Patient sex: M
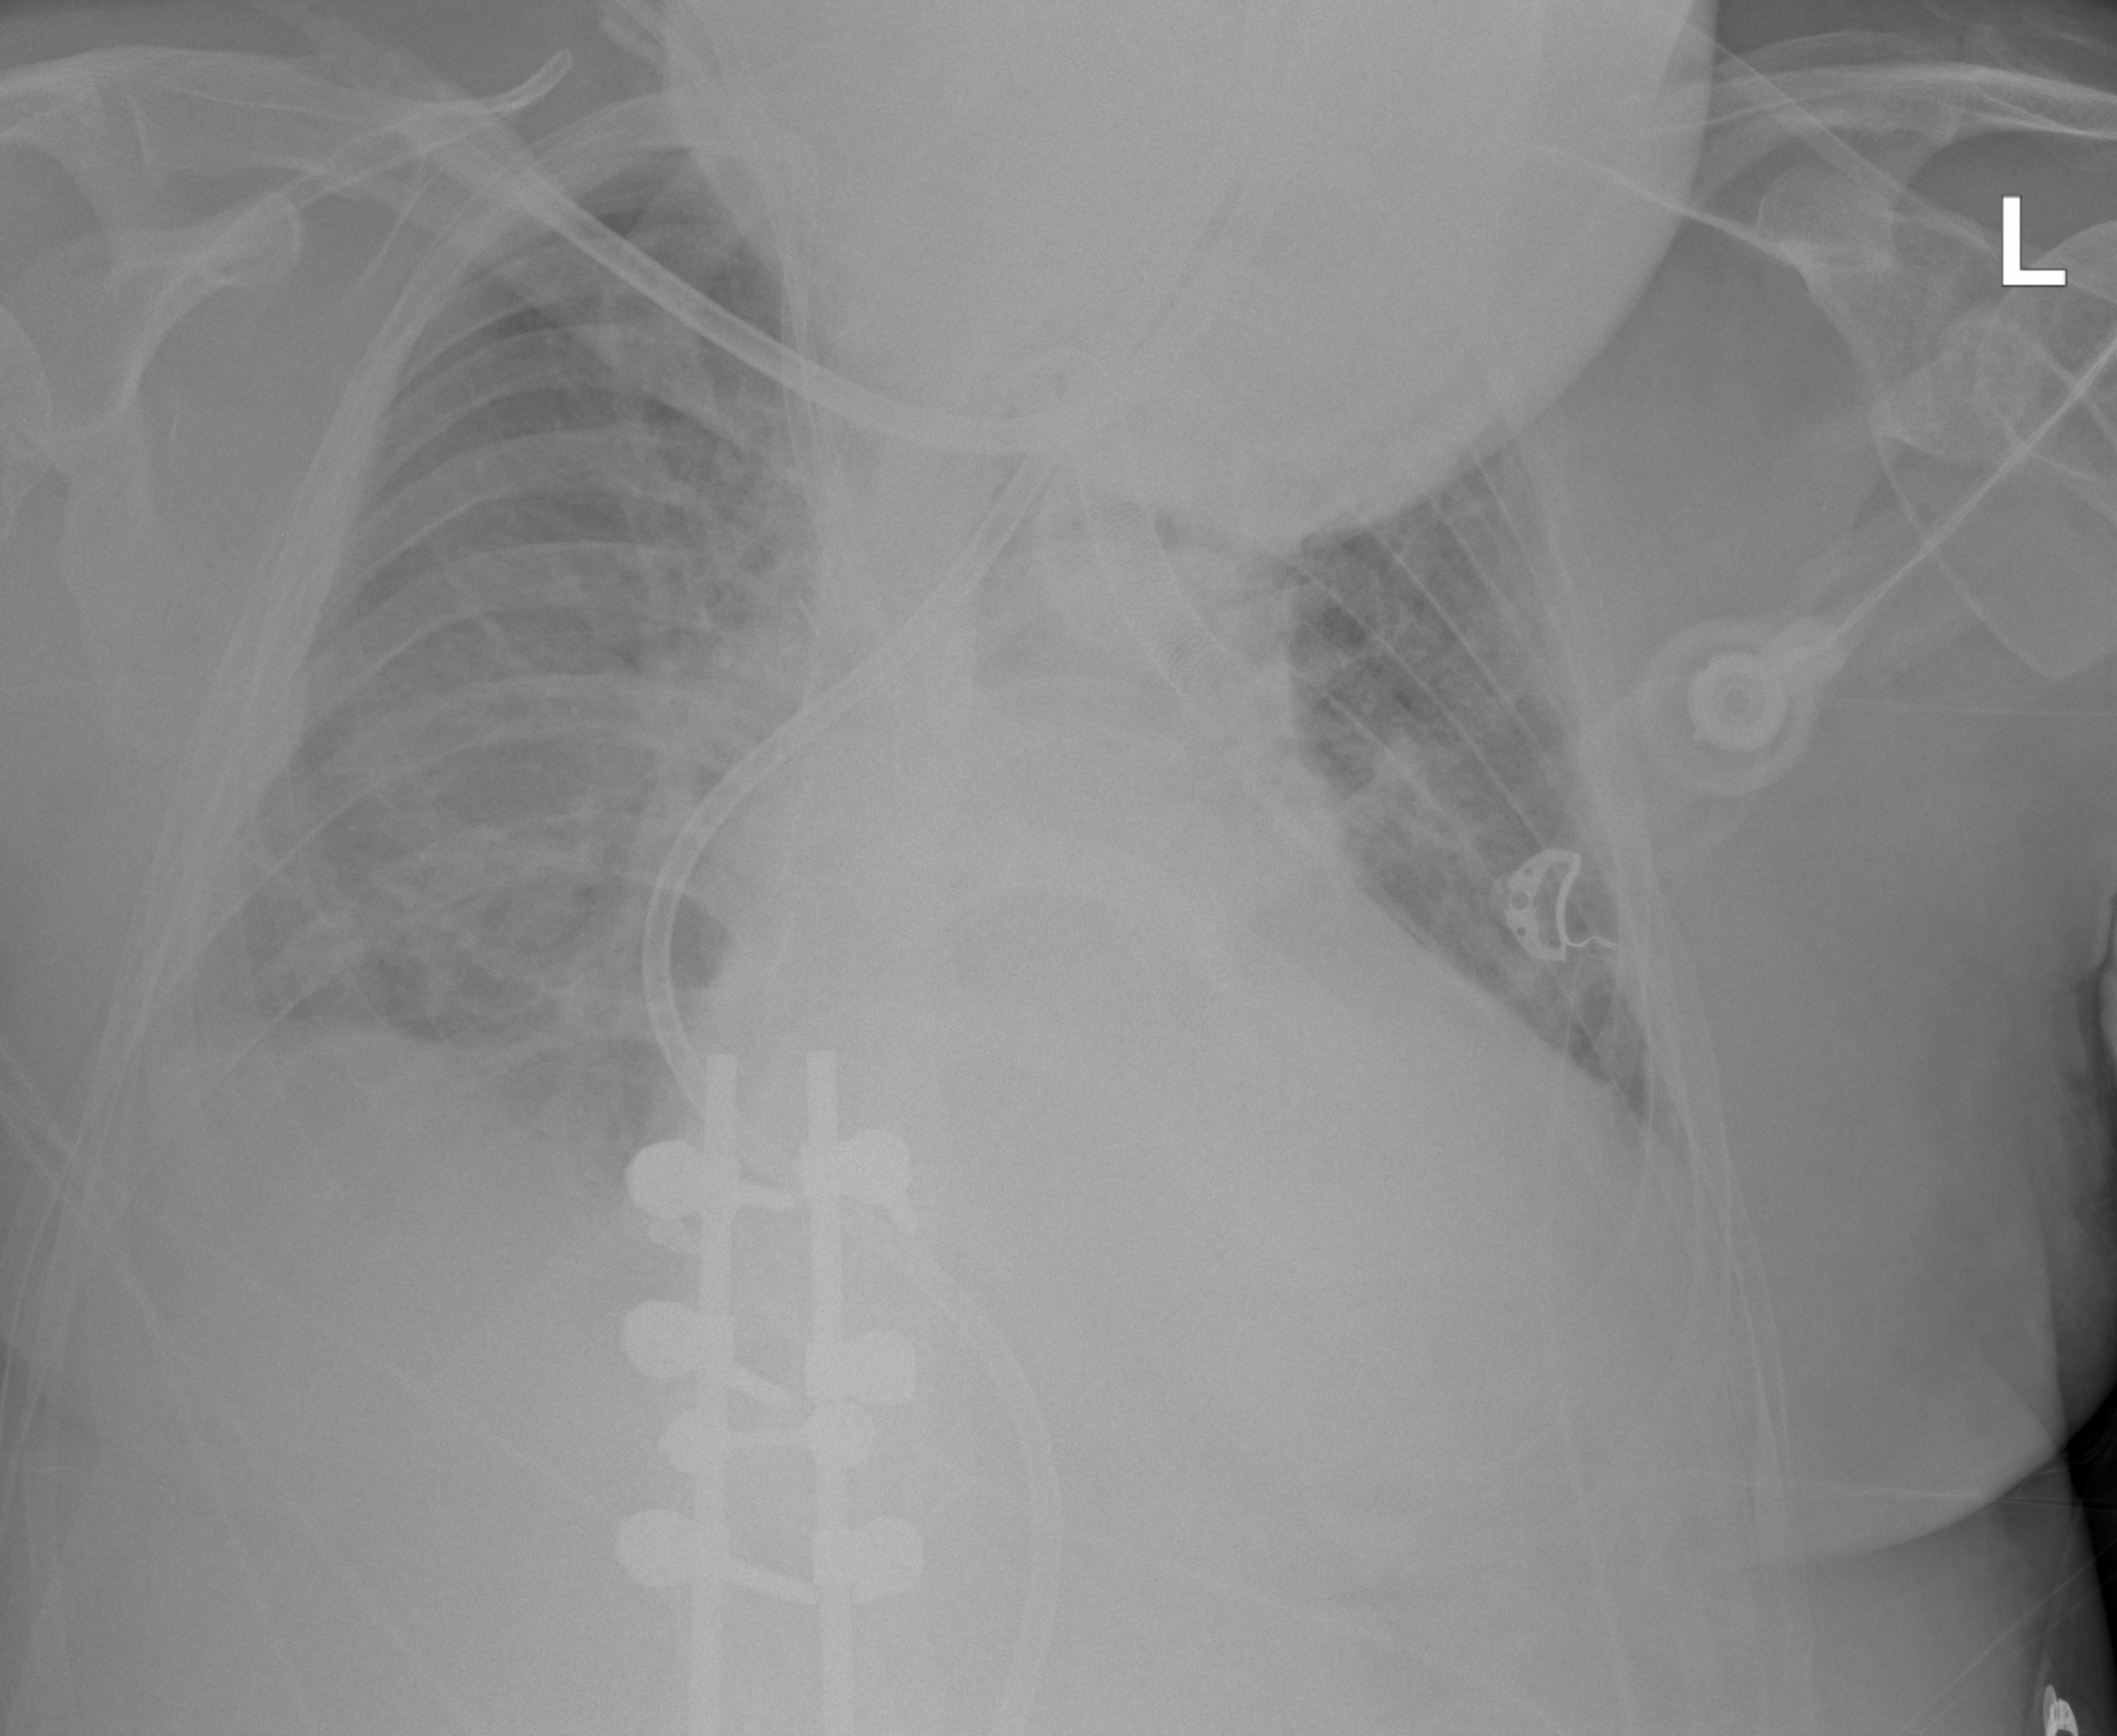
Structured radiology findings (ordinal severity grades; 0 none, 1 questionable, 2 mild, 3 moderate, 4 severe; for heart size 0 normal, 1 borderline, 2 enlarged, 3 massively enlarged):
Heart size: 2
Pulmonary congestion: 2
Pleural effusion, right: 3
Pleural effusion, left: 0
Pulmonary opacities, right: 2
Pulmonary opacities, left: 2
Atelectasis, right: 2
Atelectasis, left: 2